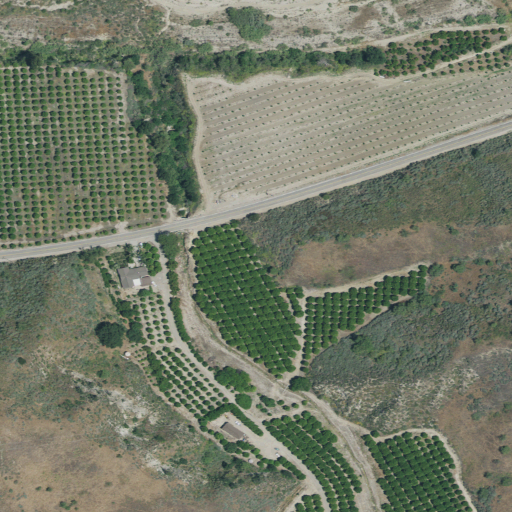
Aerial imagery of valley in California named Wiley Canyon containing shrub, cultivated crops, open development, low intensity development, grassland, herbaceous wetlands, and barren land